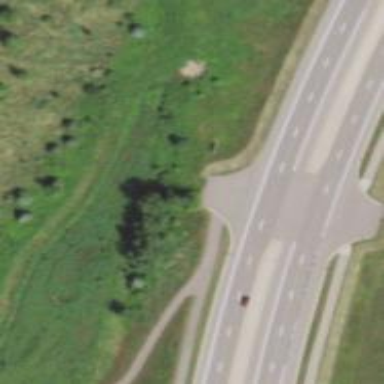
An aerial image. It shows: Asphalt cycleway with unmarked crossing.